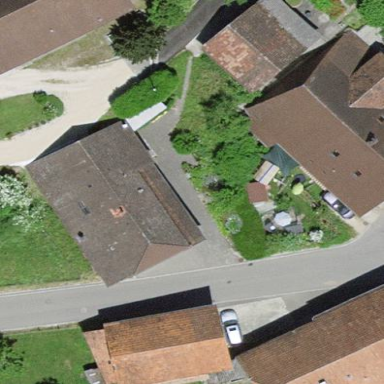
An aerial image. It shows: Farm building.